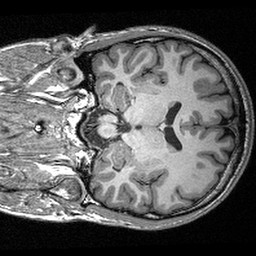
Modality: T1w
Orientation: coronal
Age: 21
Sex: male
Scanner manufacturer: siemens
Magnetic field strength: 3 T
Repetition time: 2.53 s
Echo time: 0.00309 s